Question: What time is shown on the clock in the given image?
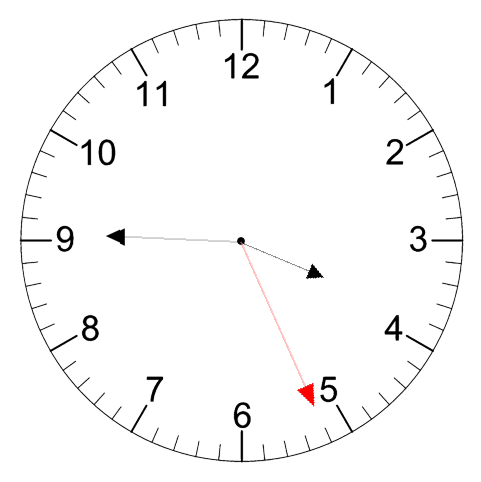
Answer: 03:45:26